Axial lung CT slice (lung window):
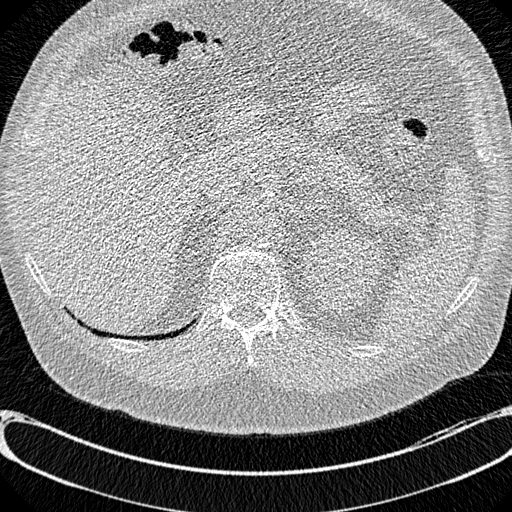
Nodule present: no